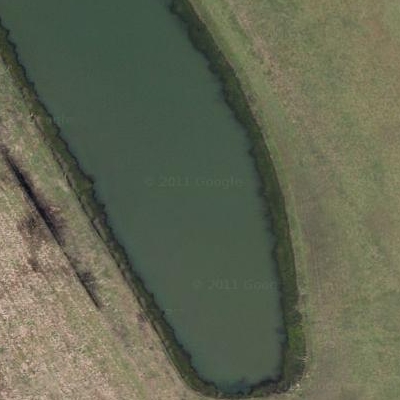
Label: RiverLake